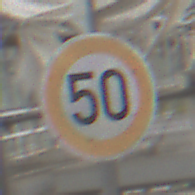
Verkehrszeichen: Geschwindigkeit50
Umgebung: Roofed, Special
Tageszeit: Midday
Wetter: Overcast
Licht: Natural
Jahreszeit: NotSpecified
Kontrast: LowContrast